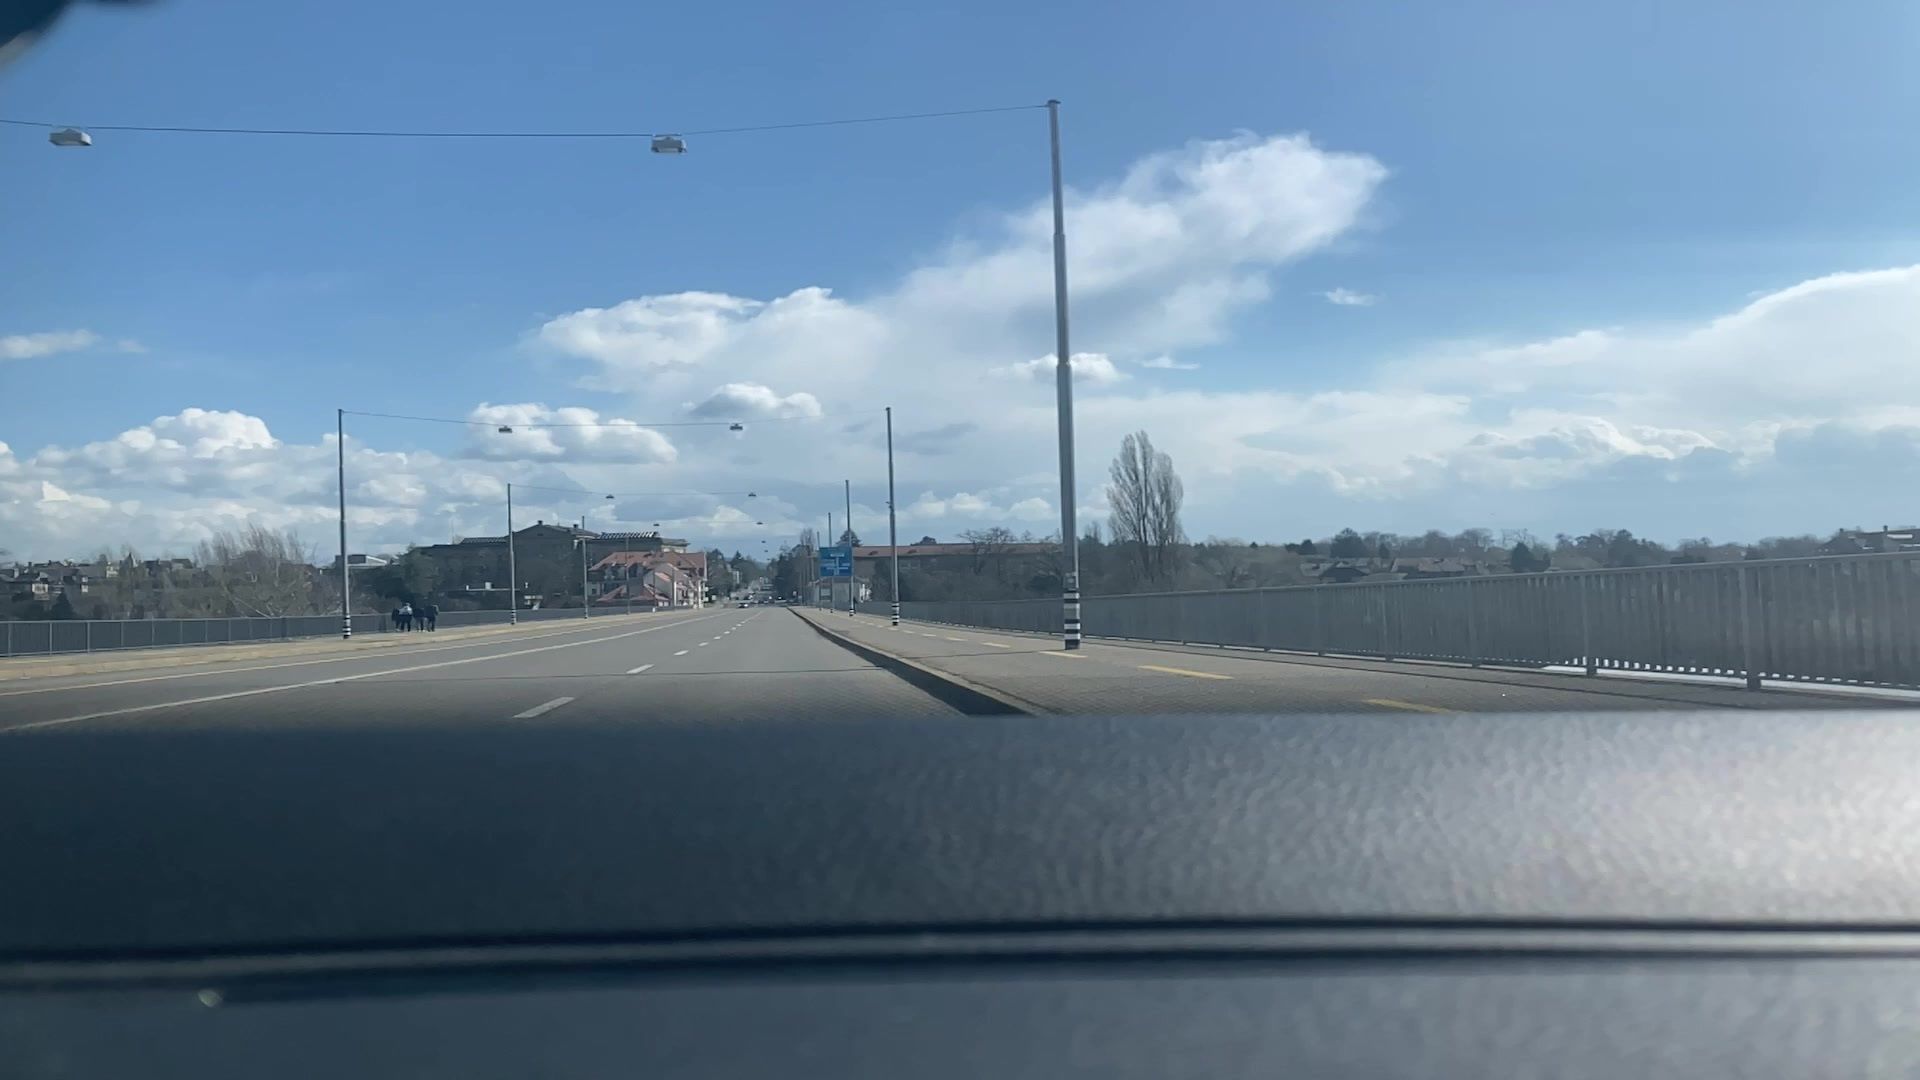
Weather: clear
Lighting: day
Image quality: good
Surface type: driving surface
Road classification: footway
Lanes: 4
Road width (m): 2
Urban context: urban centre
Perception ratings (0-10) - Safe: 1.63, Lively: 1.44, Beautiful: 1.54, Boring: 8.32, Depressing: 6.4, Wealthy: 1.68